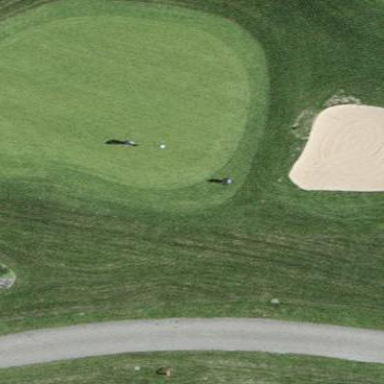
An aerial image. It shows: Golf green.